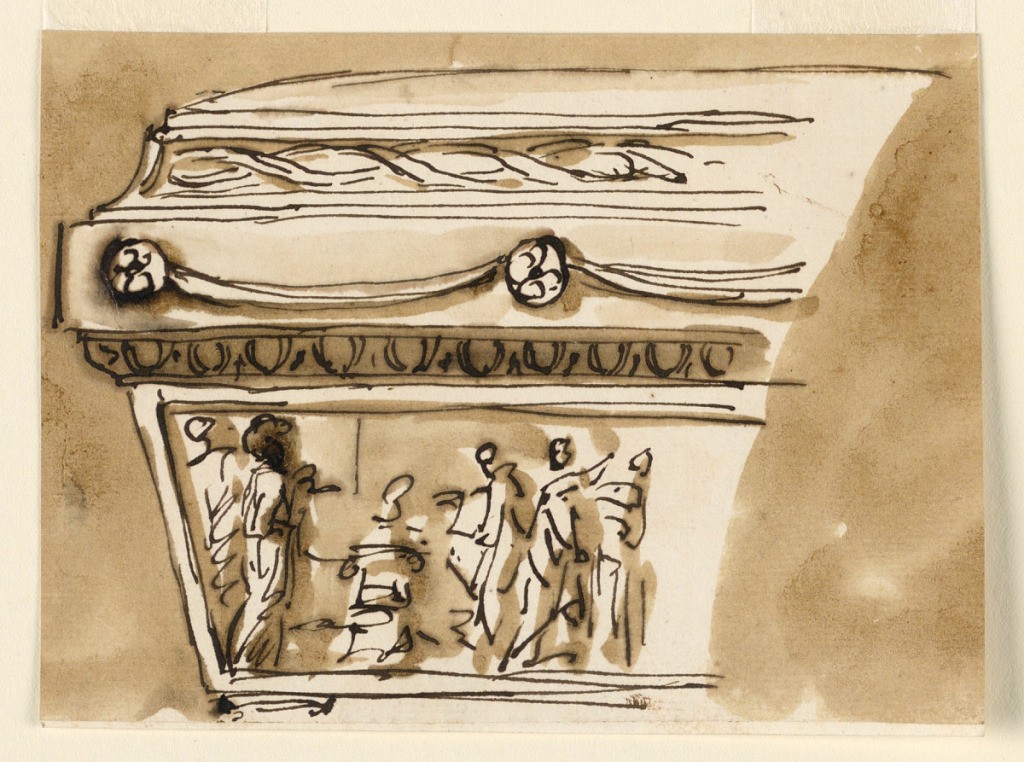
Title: Design for a Sarcophagus
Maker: Giuseppe Barberi, Italian, 1746–1809
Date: ca. 1780
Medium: Pen and brown ink, brush and brown wash on lined off-white laid paper
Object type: Drawing
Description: Shown is the left upper side of the elevation of the body with the cover. On the trapezoidal panel a classical scene with an altar is represented. The cover is decorated with drapery festoons and with entwined ribbons. Colored background.